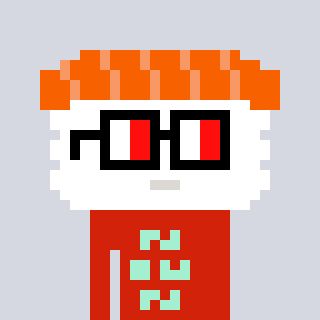
a pixel art character with square glasses with black frames and red eyes, a nigiri-shaped head and a red-colored body on a cool background